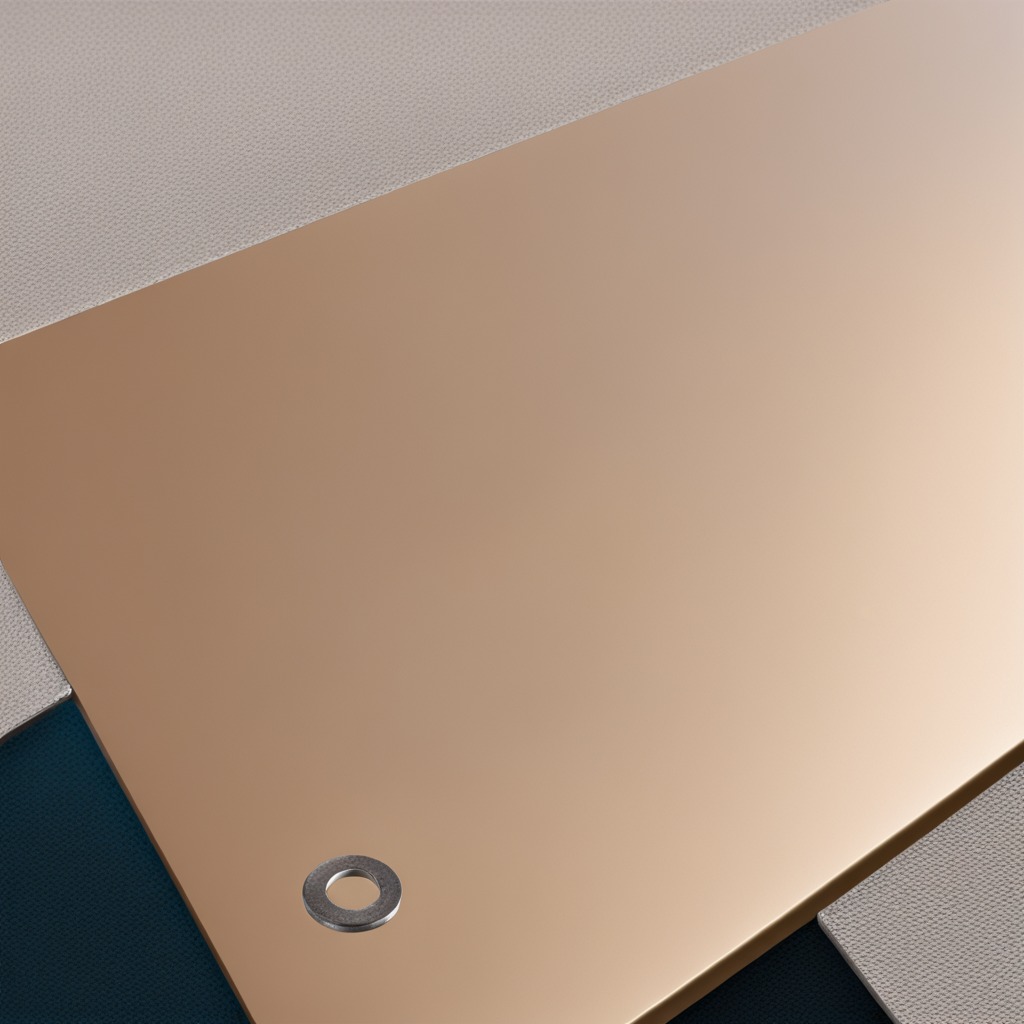
A flat metal washer is lying on the table.